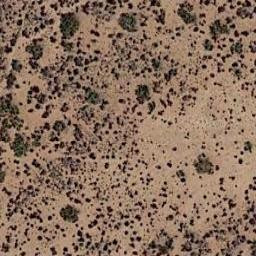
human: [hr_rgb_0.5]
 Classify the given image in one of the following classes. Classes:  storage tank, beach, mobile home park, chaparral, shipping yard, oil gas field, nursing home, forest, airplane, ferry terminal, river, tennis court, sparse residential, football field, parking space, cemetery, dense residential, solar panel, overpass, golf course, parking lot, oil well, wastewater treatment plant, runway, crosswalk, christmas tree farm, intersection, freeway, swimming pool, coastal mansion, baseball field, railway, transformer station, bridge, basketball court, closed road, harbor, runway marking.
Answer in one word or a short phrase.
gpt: chaparral